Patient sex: M
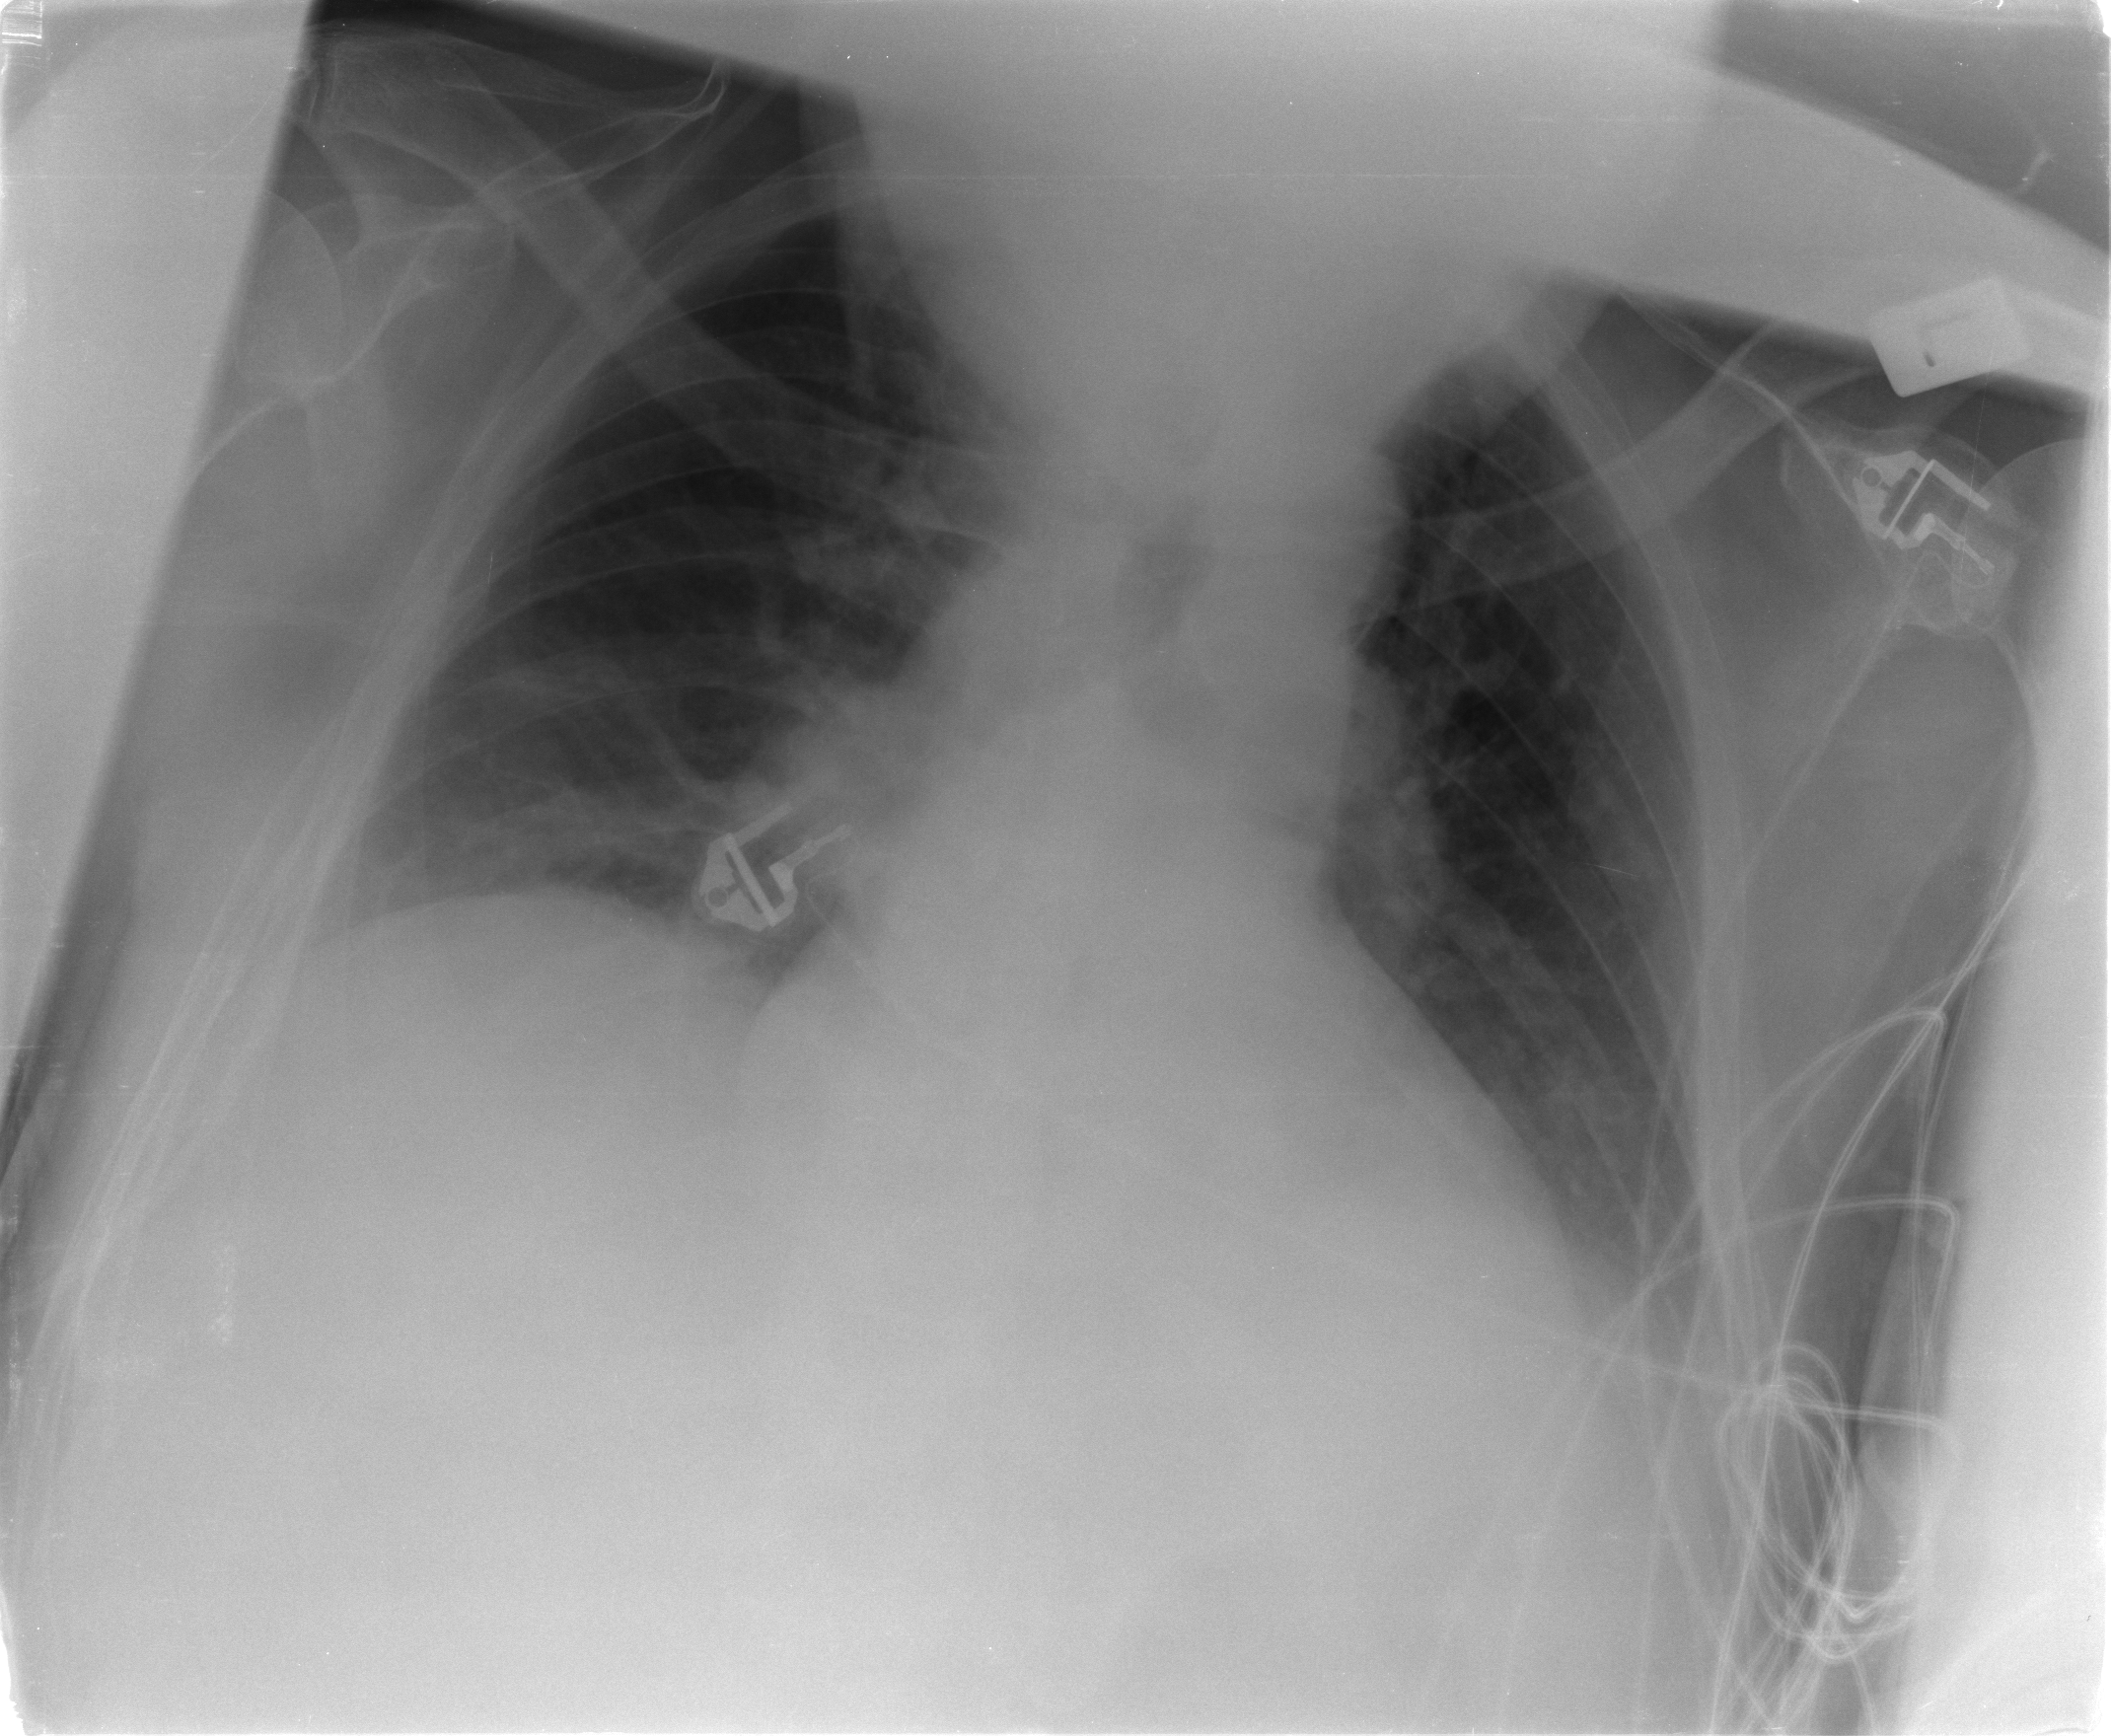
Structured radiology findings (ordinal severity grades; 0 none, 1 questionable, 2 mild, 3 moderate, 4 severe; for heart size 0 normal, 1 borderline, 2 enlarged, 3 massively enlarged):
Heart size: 0
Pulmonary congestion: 0
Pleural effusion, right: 2
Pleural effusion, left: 1
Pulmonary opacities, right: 0
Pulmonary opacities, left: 0
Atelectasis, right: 2
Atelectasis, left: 0